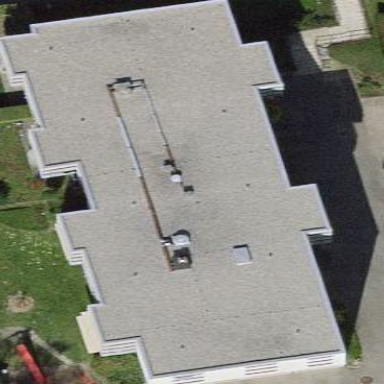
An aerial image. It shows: Building with apartments and flat roof.